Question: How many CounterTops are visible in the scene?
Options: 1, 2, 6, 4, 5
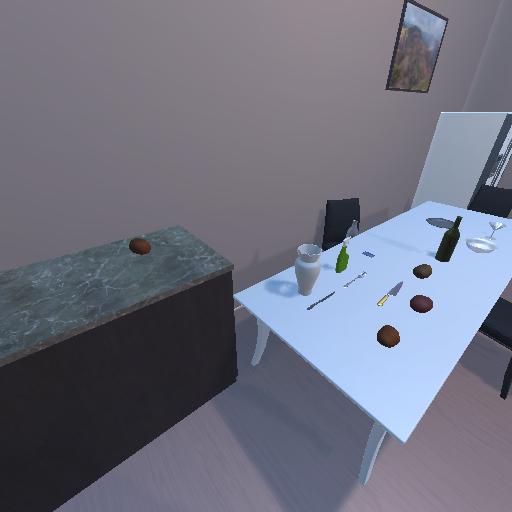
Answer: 1